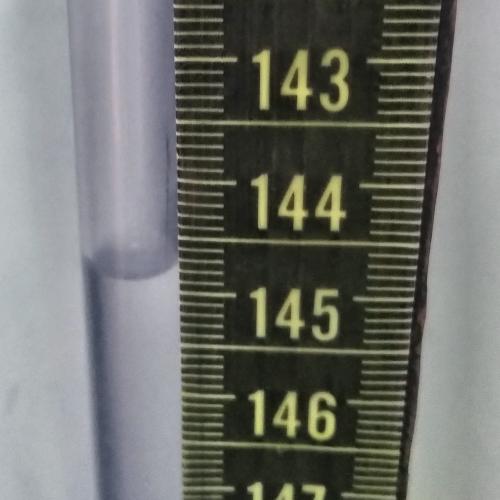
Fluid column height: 144.8 cm